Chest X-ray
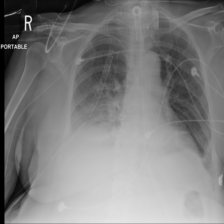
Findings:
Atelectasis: negative
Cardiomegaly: negative
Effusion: negative
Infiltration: negative
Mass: negative
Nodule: negative
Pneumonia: negative
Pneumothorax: negative
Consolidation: negative
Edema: negative
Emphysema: negative
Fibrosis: negative
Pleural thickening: negative
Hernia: negative